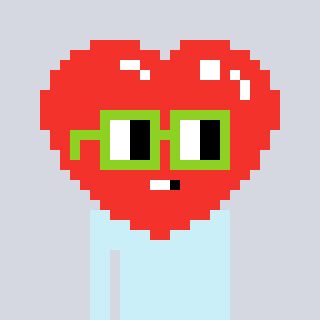
a pixel art character with square light green glasses, a heart-shaped head and a foggrey-colored body on a cool background